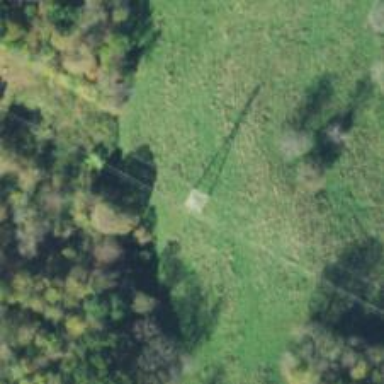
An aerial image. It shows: Lattice structure tower used for power transmission.